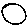
Label: circle